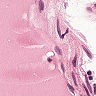
Metastatic tissue present: no